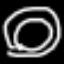
Label: donut